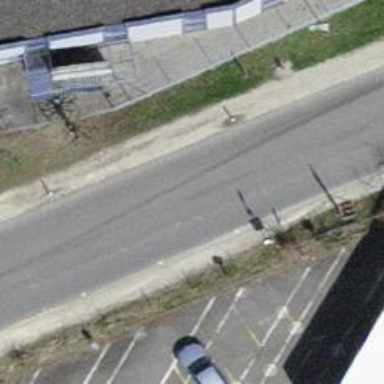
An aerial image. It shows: Bus stop with platform for public transport.